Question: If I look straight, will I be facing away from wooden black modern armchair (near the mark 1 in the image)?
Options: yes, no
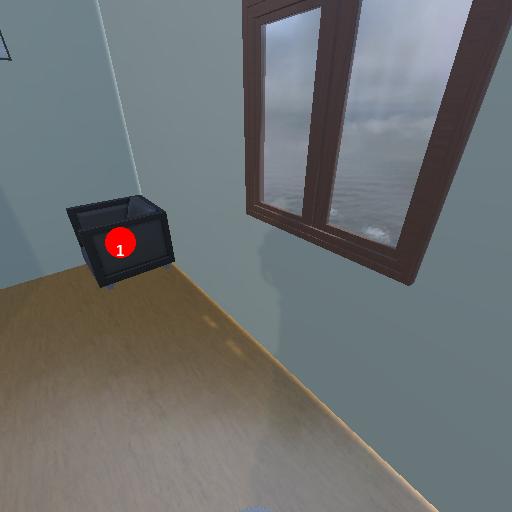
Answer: yes